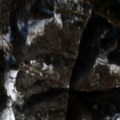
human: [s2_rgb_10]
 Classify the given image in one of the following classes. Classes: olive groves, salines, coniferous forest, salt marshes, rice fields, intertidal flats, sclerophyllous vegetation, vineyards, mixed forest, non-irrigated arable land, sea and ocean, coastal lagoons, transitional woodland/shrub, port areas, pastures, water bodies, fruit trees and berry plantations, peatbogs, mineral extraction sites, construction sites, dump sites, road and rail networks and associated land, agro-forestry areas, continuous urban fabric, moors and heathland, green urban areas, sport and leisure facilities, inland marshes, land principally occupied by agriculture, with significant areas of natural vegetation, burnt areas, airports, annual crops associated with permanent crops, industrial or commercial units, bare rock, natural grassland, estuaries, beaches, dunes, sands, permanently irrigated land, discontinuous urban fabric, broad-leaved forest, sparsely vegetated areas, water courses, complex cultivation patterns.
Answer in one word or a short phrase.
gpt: land principally occupied by agriculture, with significant areas of natural vegetation, broad-leaved forest, transitional woodland/shrub